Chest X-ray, AP view. Patient: 45 years old, sex M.
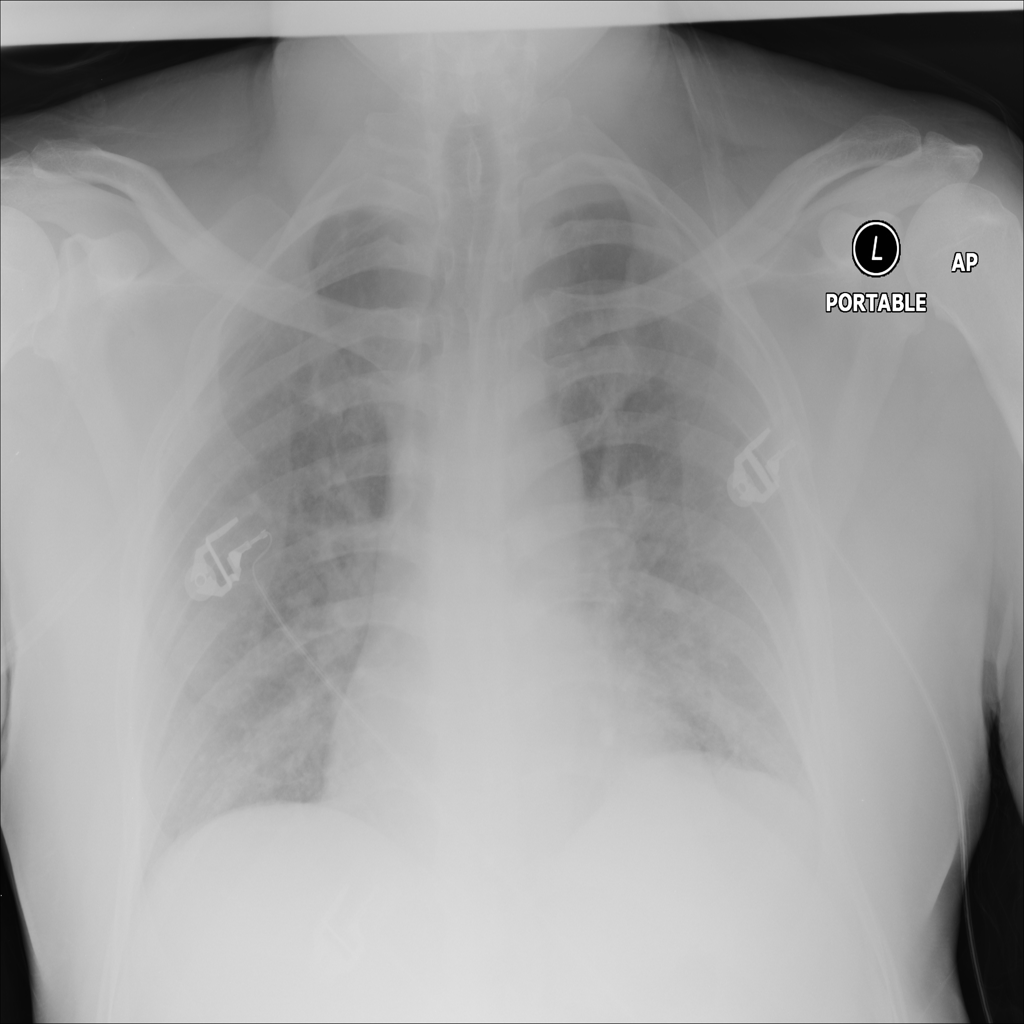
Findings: No Finding